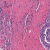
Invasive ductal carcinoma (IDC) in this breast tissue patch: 0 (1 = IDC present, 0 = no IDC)